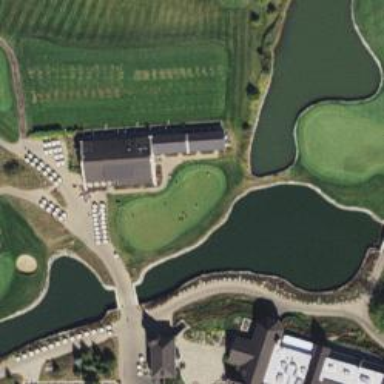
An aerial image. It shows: Path for both roads and golfers.